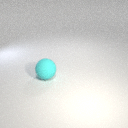
large cyan rubber sphere